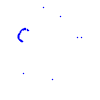
Particle: proton